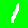
Digit: 1